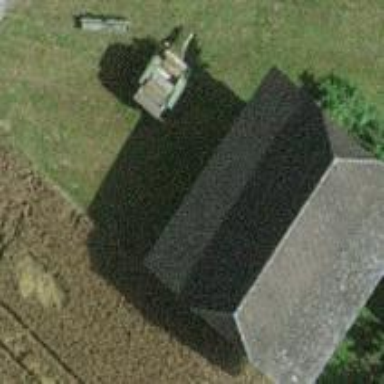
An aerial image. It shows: Rural barn.